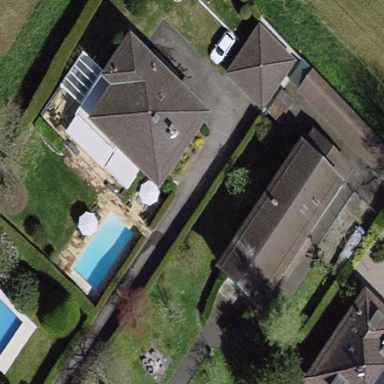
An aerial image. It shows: Garden enclosed by fence.